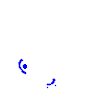
Particle: electron